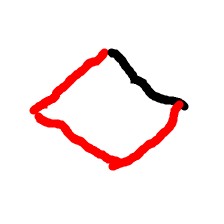
Shape: rhombus